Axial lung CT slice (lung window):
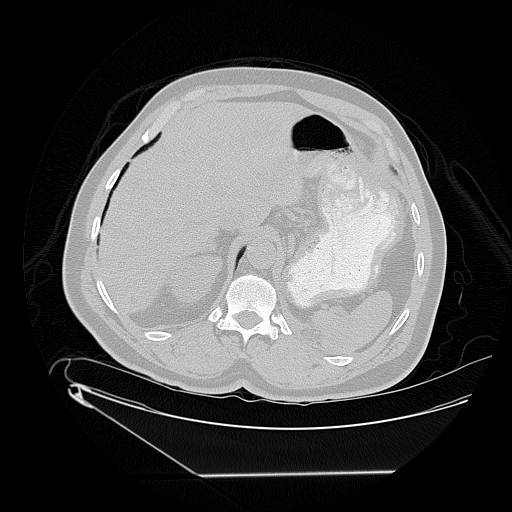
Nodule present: no